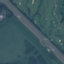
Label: Highway